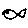
Label: fish